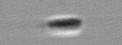
Label: flagellate_morphotype3